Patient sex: M
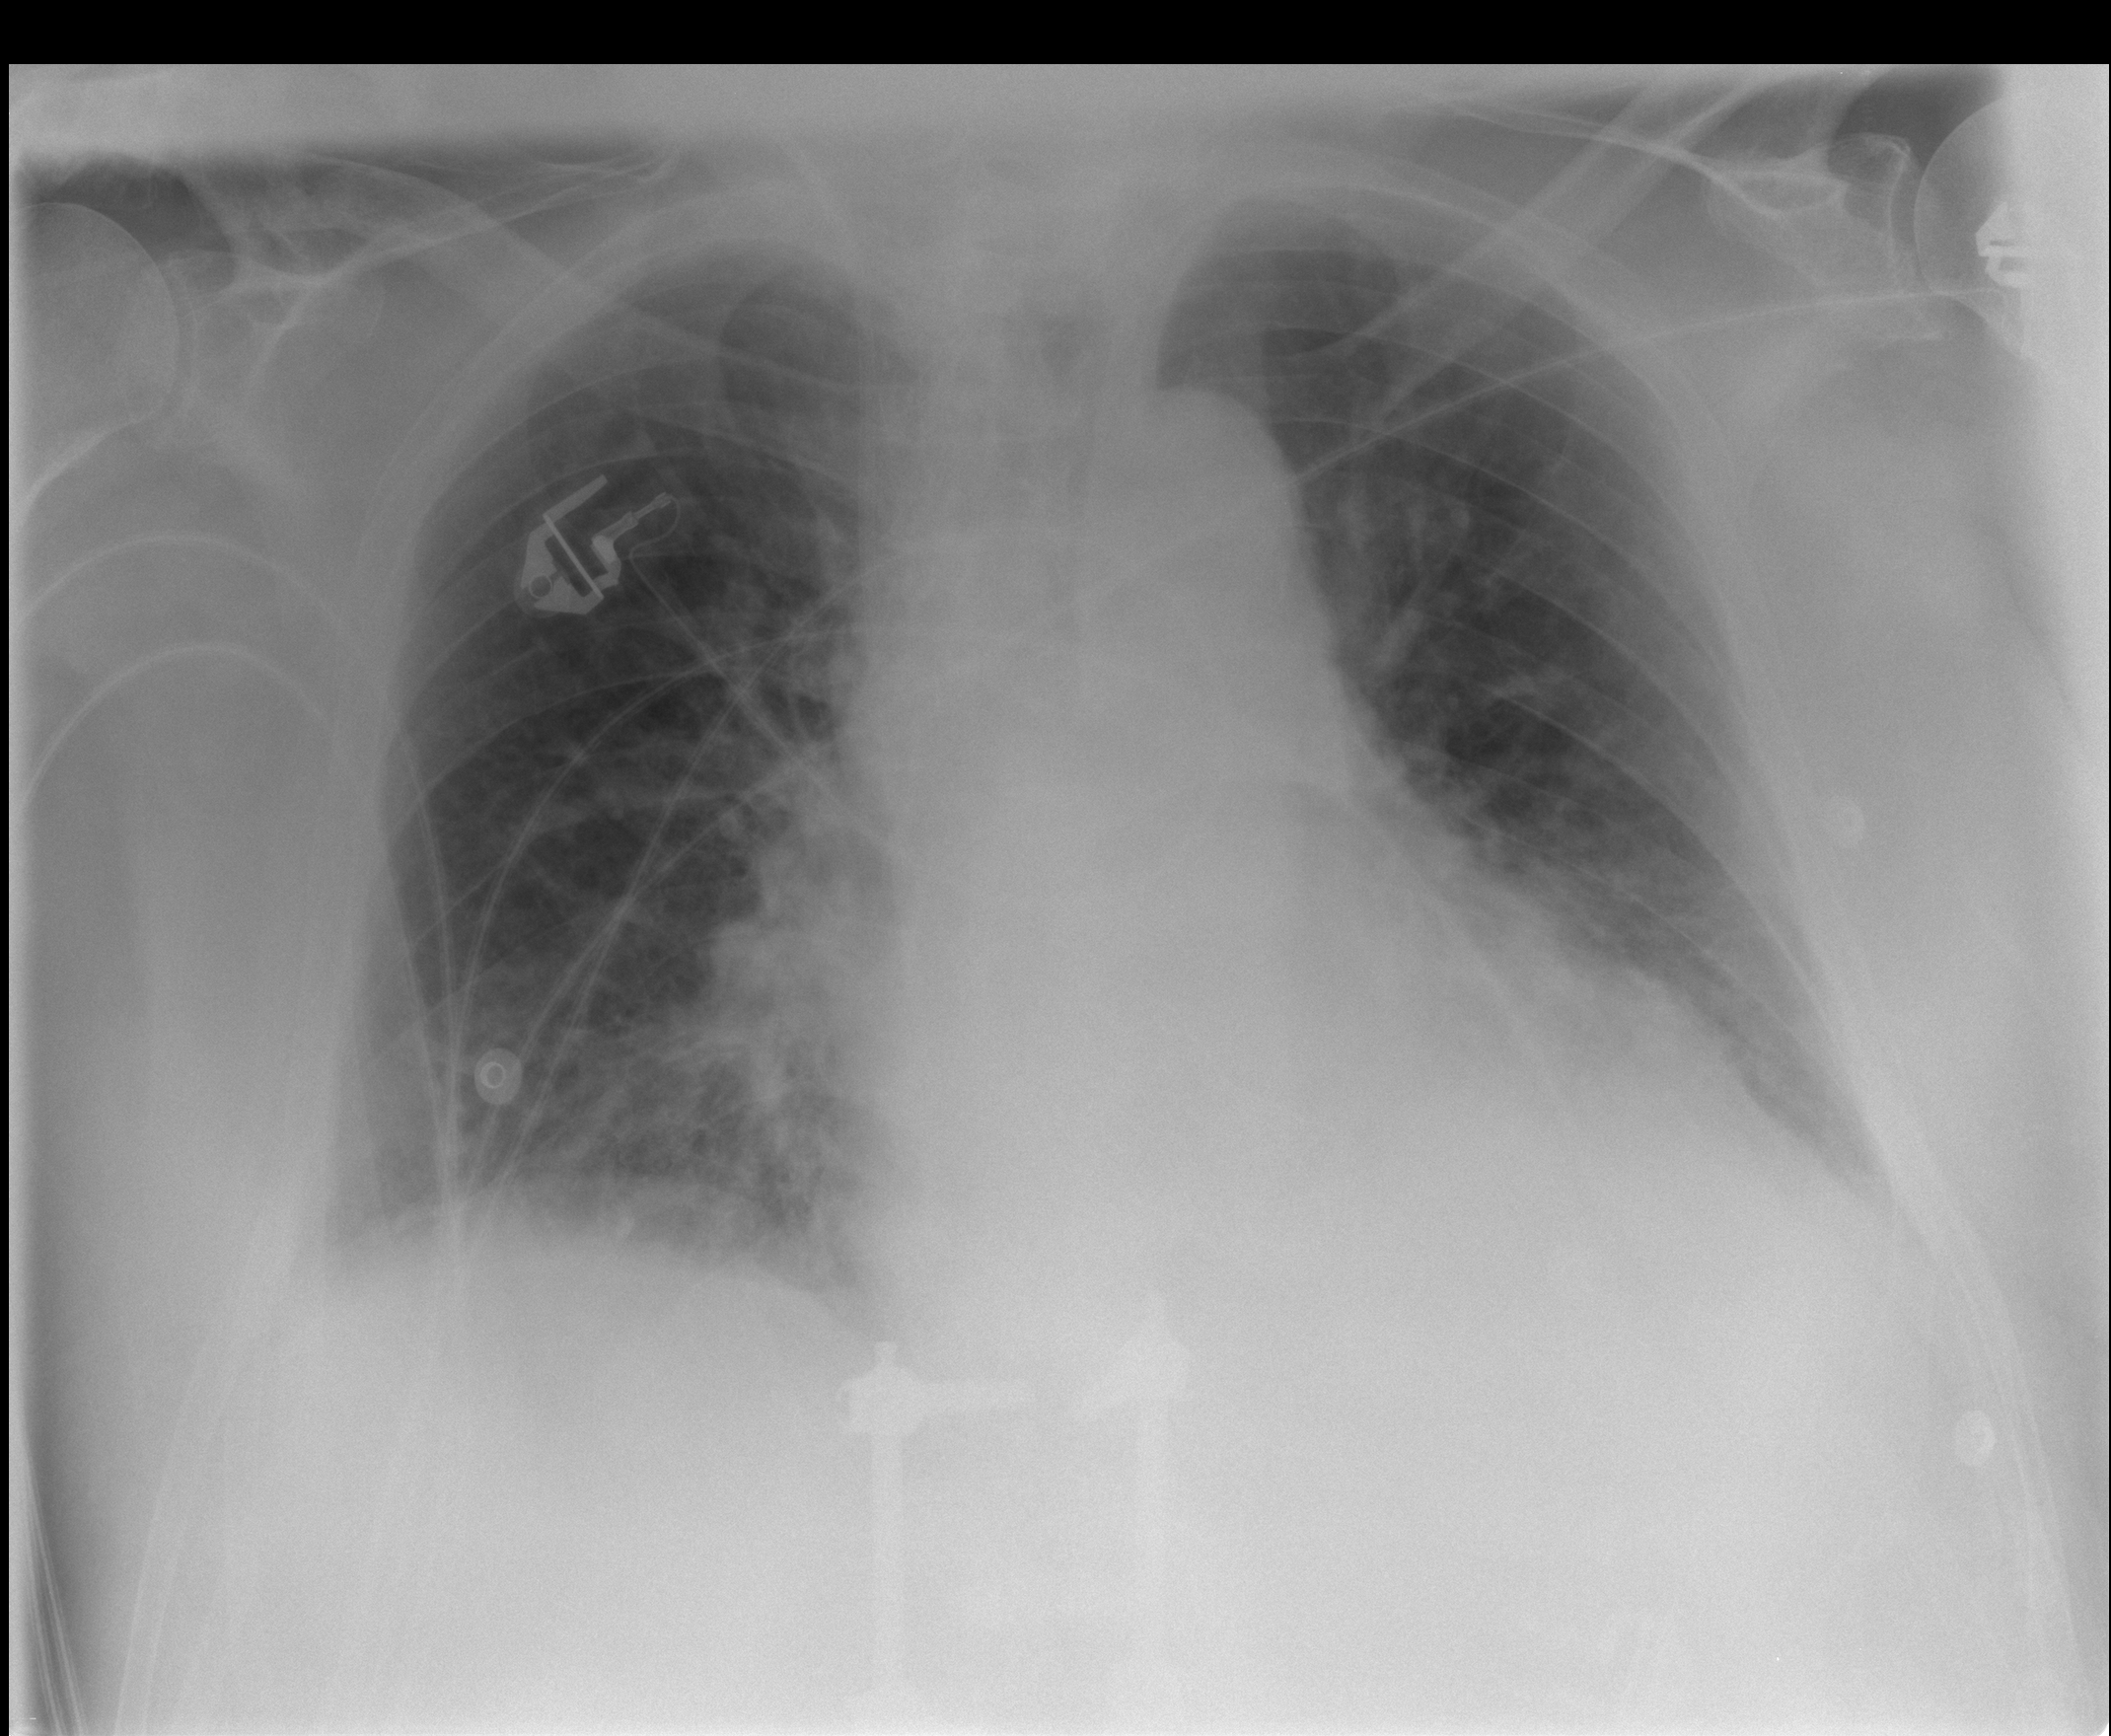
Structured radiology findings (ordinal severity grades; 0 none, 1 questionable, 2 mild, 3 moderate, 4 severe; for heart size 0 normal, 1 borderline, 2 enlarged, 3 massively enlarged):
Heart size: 2
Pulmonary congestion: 2
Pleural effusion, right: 1
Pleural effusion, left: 2
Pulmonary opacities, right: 1
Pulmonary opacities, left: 1
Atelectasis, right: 1
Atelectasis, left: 2